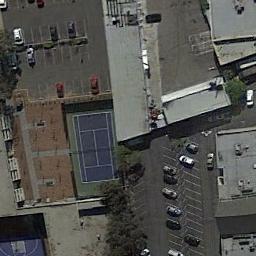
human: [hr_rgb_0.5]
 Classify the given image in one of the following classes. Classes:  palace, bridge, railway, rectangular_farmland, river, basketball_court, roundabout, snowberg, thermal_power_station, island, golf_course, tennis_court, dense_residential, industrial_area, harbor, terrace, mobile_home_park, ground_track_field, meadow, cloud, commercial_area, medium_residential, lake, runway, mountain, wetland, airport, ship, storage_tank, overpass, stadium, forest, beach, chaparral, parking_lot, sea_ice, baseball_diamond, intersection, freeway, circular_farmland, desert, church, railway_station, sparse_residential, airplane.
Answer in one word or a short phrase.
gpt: tennis_court